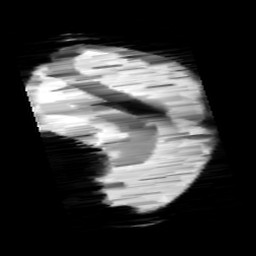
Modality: minIP
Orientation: sagittal
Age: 11
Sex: female
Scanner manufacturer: siemens
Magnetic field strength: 3 T
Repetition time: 0.027 s
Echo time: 0.02 s